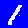
Digit: 1